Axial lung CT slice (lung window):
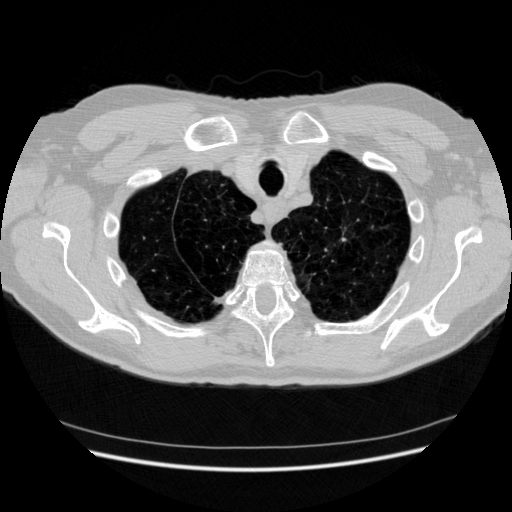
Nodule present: no